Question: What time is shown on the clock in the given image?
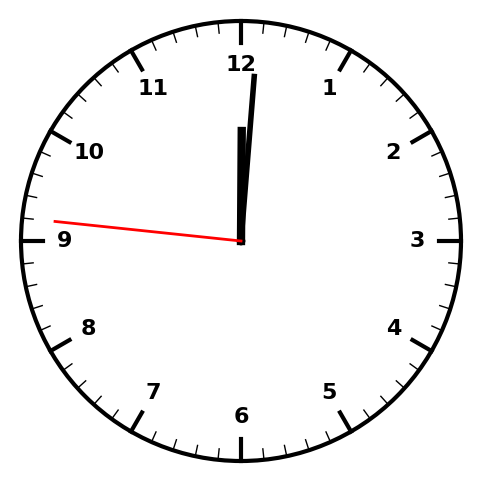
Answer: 12:00:46